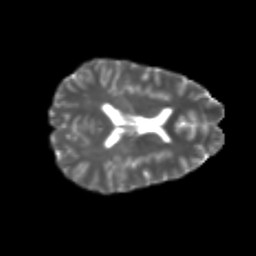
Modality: T2w
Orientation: axial
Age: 22
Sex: female
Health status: healthy
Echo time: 0.074 s